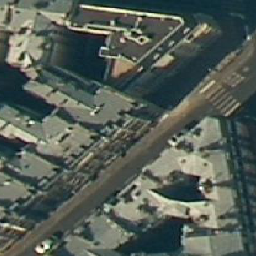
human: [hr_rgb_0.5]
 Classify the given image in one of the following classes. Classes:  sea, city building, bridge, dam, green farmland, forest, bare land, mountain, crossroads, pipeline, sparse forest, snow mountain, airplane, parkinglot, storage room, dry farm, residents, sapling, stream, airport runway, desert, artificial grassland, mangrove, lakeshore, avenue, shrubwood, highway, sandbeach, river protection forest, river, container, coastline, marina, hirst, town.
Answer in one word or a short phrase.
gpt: city building